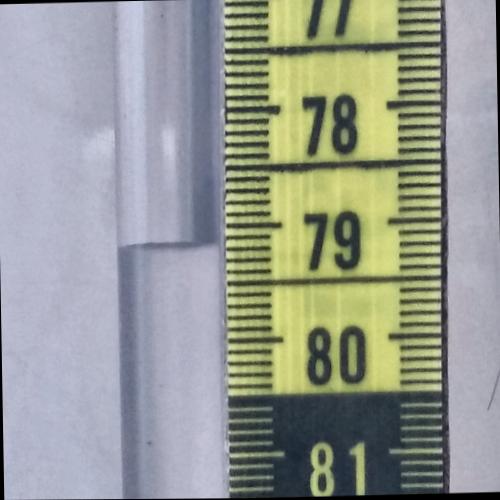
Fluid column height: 79.2 cm